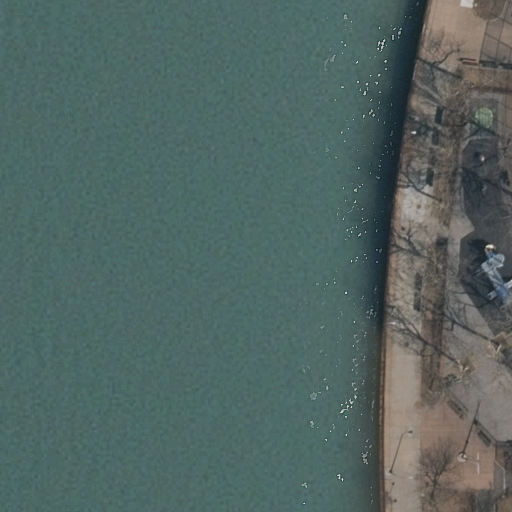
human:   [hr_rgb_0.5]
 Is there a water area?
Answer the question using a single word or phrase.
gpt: yes

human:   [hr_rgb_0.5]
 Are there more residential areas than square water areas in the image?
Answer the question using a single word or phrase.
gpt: yes

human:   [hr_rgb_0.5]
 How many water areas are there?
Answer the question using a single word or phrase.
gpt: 1

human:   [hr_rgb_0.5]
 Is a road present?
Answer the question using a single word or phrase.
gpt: yes

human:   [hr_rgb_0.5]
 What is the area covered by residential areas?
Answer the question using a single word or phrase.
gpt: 10627m2

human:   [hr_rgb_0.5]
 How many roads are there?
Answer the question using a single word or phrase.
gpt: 5

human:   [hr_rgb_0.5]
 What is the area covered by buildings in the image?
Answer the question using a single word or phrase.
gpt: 0m2

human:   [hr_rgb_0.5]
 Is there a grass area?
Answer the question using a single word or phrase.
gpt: yes

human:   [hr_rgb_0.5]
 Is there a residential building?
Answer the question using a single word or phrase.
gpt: no

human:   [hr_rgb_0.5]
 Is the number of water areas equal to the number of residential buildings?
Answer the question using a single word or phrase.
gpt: no

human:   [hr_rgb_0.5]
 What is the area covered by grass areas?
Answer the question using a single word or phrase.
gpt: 26m2

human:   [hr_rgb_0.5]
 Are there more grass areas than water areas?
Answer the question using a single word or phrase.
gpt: no

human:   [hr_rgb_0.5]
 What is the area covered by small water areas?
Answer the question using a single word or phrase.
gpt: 0m2

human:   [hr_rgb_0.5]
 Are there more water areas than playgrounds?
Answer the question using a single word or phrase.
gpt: no

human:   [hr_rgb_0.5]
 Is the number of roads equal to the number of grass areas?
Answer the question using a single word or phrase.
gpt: no

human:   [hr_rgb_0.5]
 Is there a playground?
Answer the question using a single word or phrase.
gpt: yes

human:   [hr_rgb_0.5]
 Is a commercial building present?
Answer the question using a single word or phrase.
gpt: no

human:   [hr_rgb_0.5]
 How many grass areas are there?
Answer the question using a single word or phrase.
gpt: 1

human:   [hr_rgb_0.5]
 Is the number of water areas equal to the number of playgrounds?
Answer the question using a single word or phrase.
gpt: yes

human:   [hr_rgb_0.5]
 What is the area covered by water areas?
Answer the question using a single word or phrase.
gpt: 7671m2

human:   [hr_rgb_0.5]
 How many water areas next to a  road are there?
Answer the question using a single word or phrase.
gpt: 1

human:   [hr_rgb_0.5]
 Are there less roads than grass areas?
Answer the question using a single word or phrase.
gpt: no

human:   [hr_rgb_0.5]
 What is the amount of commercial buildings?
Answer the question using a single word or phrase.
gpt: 0

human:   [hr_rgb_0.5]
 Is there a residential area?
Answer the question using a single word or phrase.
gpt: yes

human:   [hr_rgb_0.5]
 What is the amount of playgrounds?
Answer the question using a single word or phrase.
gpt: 1

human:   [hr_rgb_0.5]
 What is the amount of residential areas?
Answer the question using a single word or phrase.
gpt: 1

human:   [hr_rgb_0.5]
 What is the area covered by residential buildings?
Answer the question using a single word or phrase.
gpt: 0m2

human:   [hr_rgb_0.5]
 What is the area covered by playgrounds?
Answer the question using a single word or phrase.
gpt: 930m2

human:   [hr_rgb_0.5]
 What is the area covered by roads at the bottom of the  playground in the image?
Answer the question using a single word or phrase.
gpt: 0m2

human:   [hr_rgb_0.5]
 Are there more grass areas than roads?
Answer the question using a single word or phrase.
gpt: no

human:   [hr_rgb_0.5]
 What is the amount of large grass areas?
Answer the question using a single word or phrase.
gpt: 0

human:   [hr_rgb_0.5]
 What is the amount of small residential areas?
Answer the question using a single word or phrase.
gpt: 0

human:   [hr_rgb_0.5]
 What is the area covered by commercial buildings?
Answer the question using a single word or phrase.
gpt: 0m2

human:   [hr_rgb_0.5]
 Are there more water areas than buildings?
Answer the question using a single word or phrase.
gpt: yes

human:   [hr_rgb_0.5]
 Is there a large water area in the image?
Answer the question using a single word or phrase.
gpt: yes

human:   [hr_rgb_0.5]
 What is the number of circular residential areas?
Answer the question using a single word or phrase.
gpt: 0

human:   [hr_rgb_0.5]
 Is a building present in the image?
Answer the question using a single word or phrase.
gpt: no

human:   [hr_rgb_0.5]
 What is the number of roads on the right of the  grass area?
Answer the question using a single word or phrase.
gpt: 3

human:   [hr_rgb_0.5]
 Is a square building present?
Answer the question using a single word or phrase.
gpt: no

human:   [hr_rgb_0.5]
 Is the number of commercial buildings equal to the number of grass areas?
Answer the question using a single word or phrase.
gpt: no

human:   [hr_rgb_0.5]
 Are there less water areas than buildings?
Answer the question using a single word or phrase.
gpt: no

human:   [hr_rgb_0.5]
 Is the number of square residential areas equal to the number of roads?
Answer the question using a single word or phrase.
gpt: no

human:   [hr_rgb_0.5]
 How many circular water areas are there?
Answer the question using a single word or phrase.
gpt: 0

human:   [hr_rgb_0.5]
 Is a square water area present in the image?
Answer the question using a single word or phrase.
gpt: no

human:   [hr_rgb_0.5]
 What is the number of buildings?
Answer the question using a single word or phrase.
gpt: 0

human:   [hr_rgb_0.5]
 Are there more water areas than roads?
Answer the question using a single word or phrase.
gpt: no

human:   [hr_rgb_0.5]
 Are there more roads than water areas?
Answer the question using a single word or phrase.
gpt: yes

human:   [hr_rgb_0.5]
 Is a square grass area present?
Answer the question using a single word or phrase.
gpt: no

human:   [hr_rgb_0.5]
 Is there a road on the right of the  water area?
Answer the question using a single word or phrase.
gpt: yes

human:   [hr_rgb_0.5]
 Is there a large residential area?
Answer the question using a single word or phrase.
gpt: yes

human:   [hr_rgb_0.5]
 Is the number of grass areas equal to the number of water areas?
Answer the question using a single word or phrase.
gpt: yes

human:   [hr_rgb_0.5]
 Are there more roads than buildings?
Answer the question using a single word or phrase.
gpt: yes

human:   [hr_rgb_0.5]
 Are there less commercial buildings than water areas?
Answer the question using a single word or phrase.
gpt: yes

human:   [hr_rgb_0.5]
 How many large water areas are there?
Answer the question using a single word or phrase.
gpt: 1

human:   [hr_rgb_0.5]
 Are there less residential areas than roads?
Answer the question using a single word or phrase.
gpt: yes

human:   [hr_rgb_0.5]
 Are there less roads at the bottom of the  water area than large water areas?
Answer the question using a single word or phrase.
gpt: no

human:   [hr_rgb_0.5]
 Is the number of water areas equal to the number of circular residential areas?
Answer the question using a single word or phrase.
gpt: no

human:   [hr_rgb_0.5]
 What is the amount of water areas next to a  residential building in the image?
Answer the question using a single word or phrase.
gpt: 0

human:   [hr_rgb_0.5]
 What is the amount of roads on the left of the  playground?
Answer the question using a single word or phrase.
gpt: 1

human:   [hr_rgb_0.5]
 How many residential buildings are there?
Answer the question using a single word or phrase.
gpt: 0

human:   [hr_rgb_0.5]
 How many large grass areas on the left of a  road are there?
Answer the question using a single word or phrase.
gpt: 0

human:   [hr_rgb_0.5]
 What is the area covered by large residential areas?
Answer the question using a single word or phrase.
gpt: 10627m2

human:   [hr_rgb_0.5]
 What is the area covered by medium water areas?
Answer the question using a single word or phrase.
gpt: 0m2

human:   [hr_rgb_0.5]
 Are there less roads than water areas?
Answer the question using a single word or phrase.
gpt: no